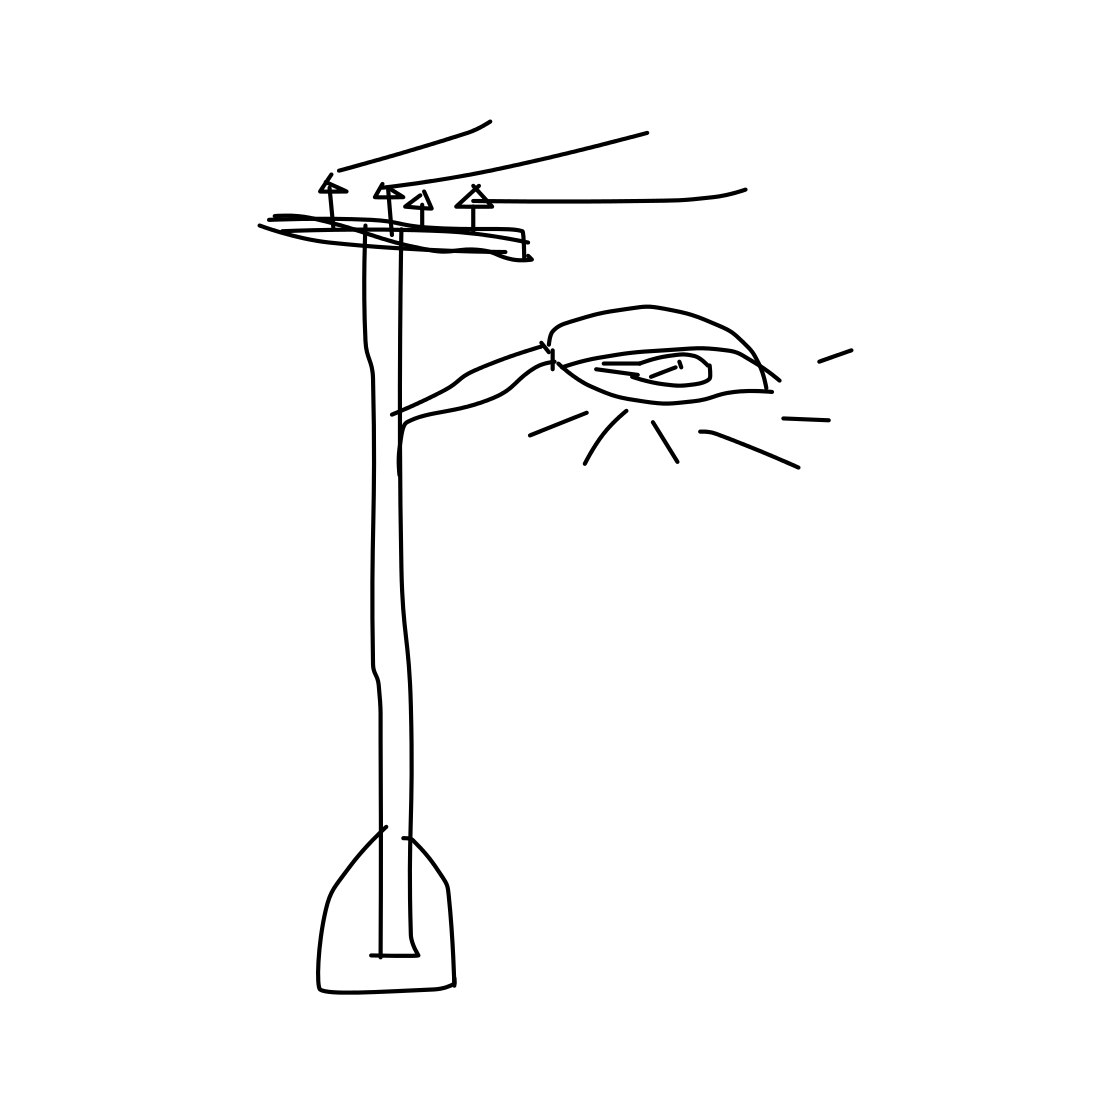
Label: streetlight